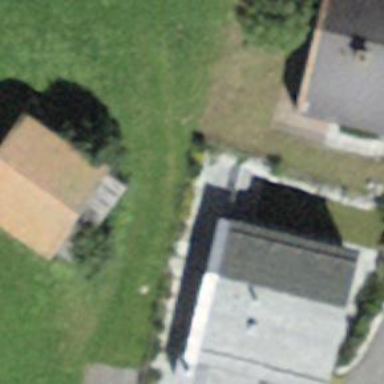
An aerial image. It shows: Building with tiled roof.